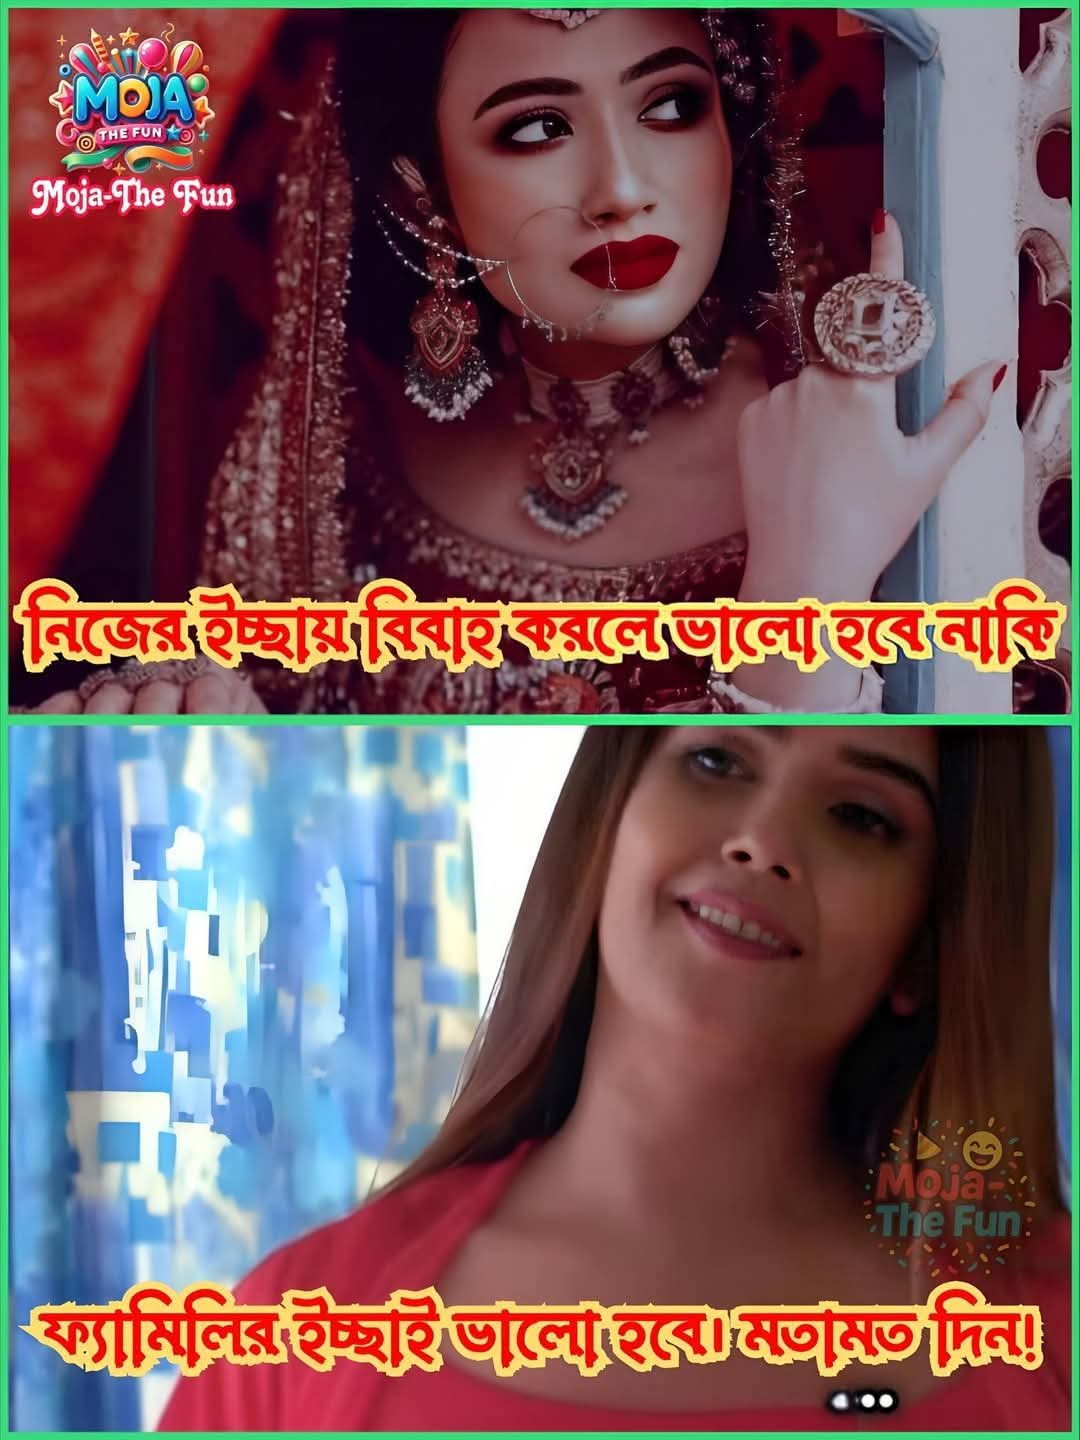
Text: নিজের ইচ্ছায় বিবাহ করলে ভালো হবে নাকি
ফ্যামিলির ইচ্ছাই ভালো হবে। মতামত দিন!

Label: Non Hate